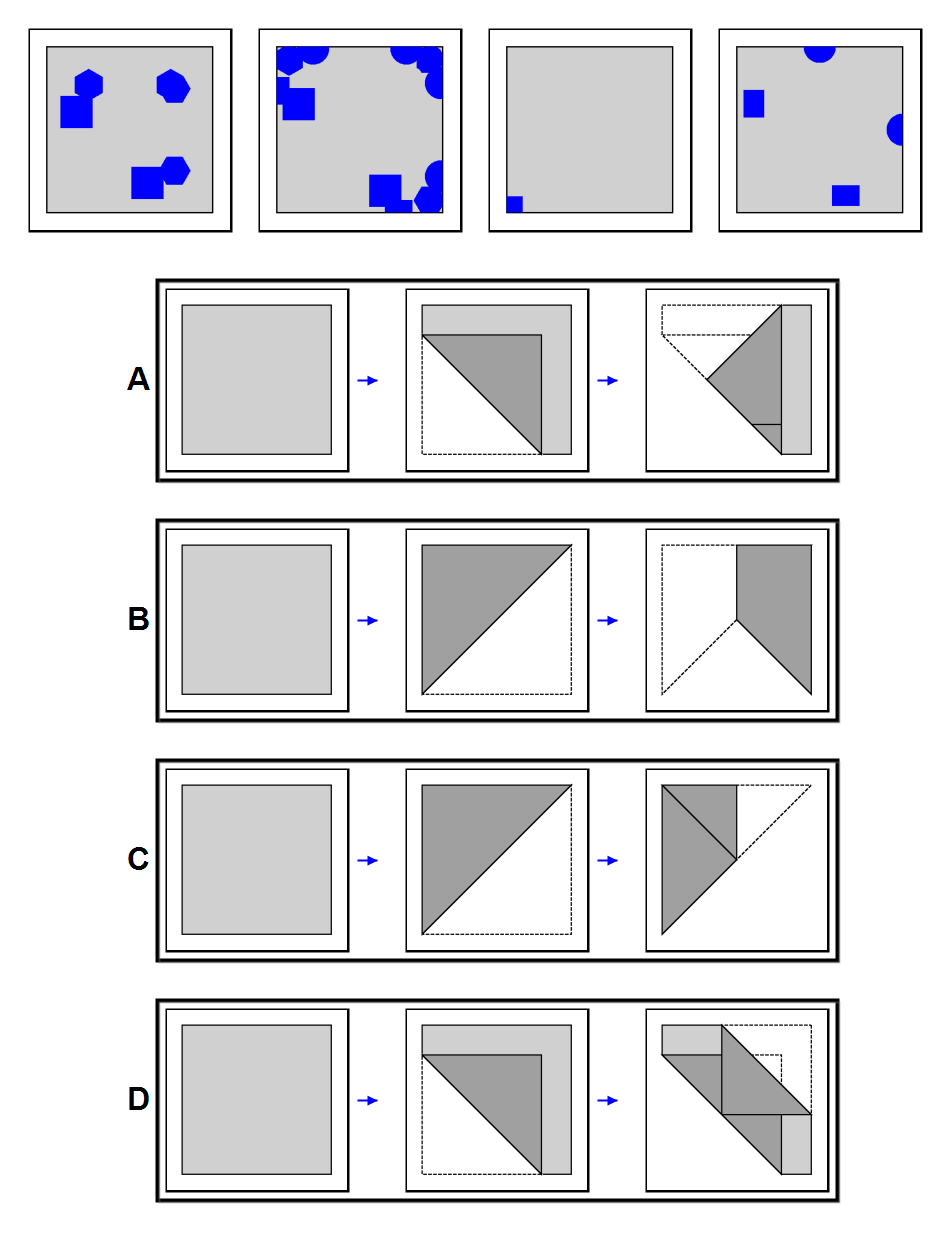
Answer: C